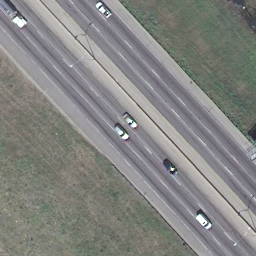
Label: freeway